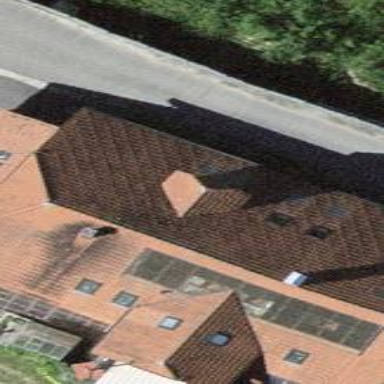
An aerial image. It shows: Residential building with half-hipped roof shape.